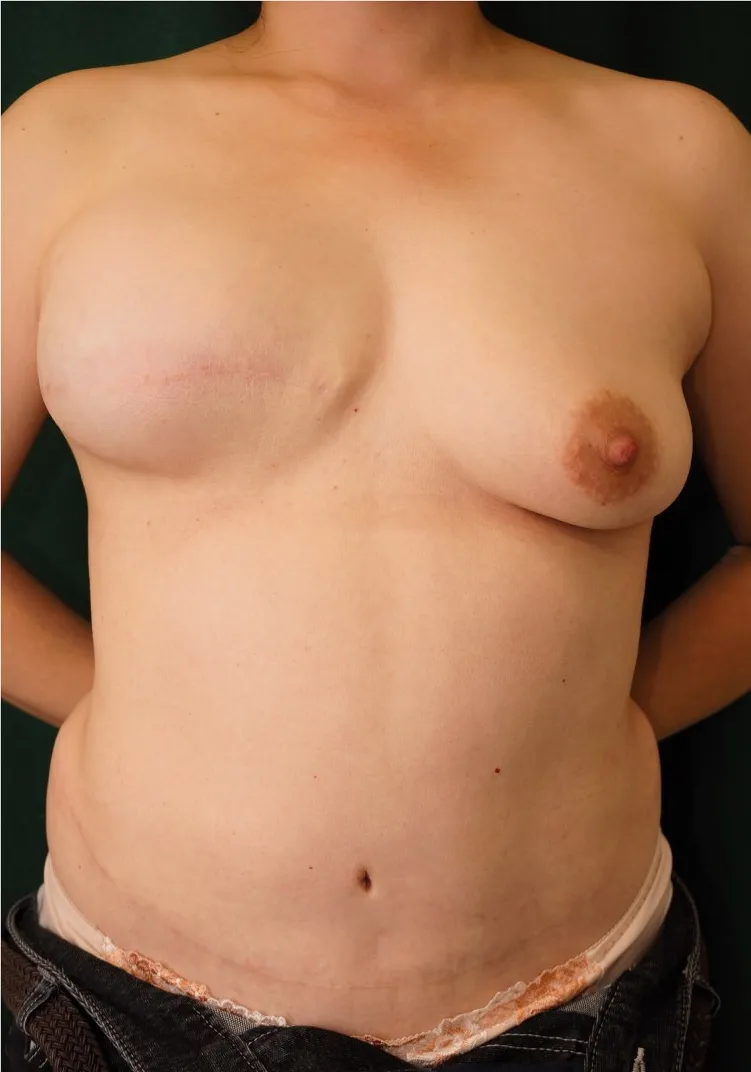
Image obtained after salvage mastectomy with simultaneous tissue expander placement.
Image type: medical_photograph (other_medical_photograph)